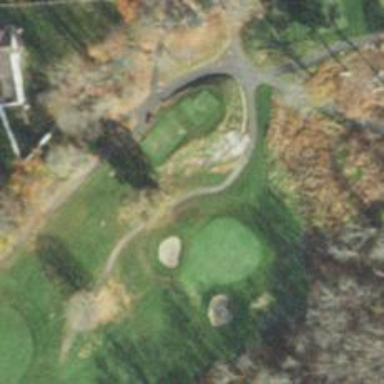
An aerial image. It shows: Pathway for golfing.